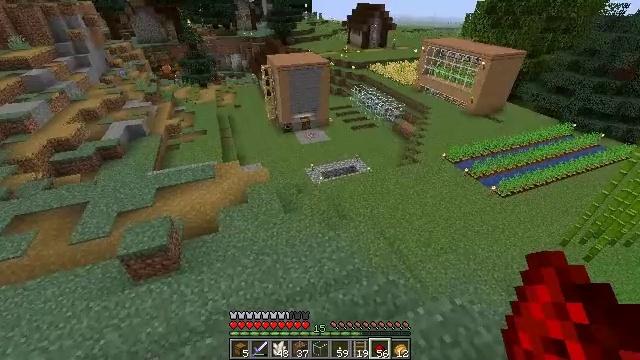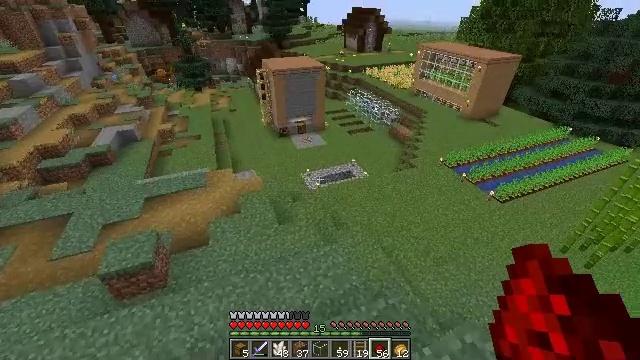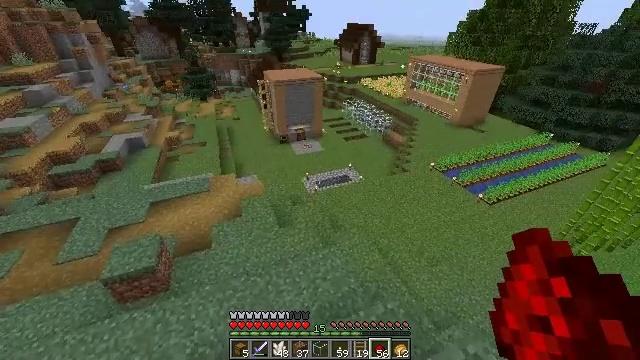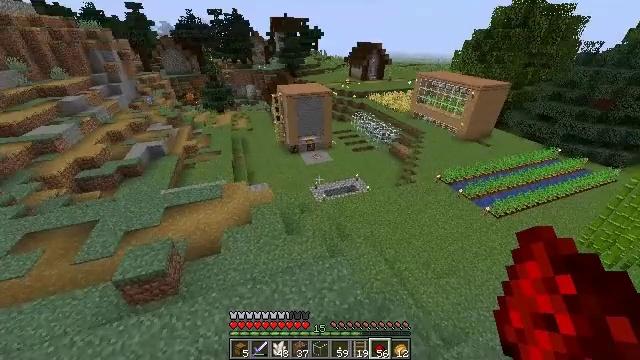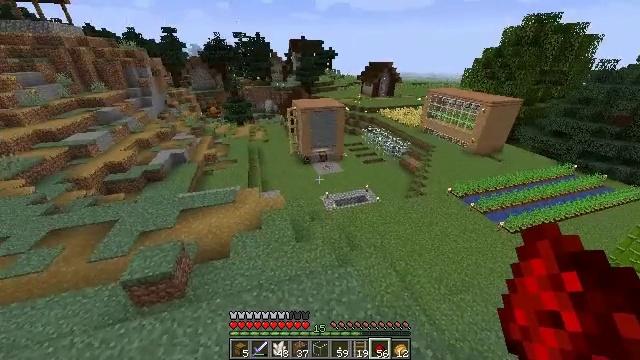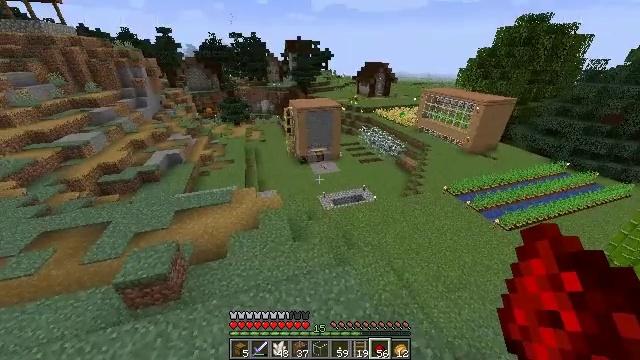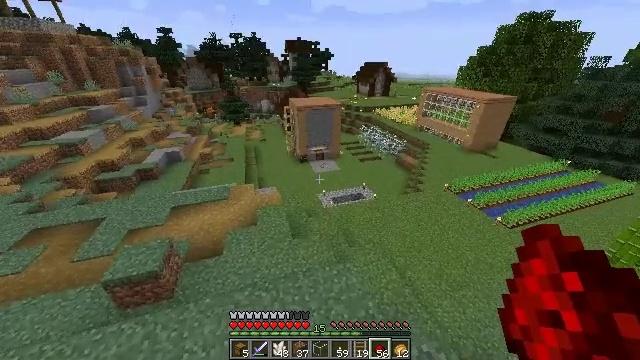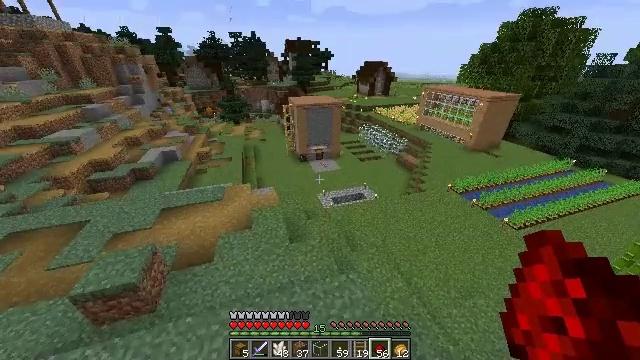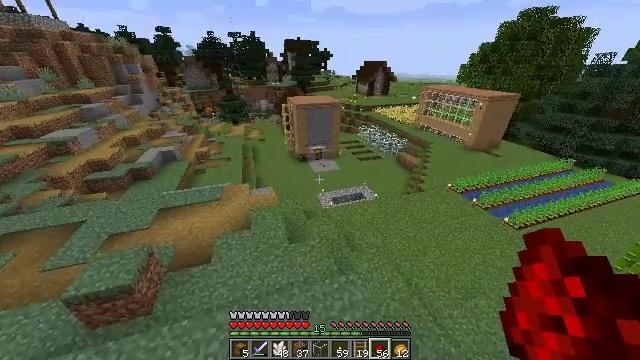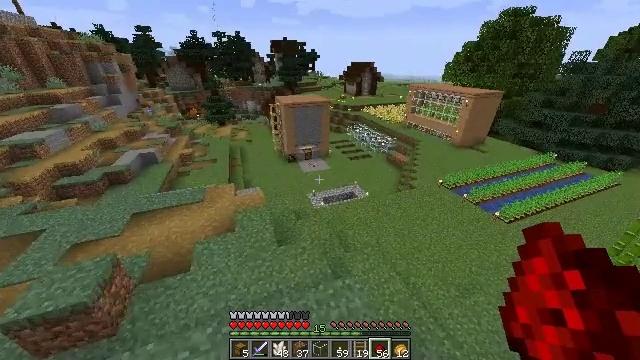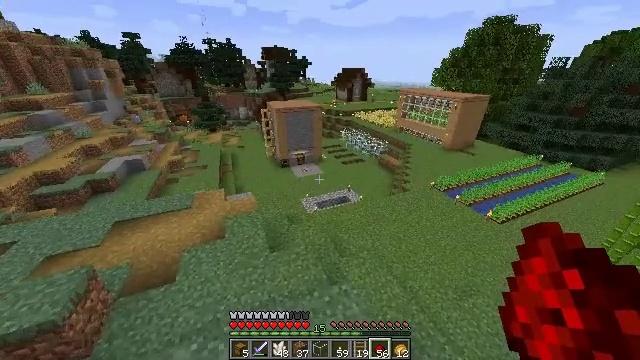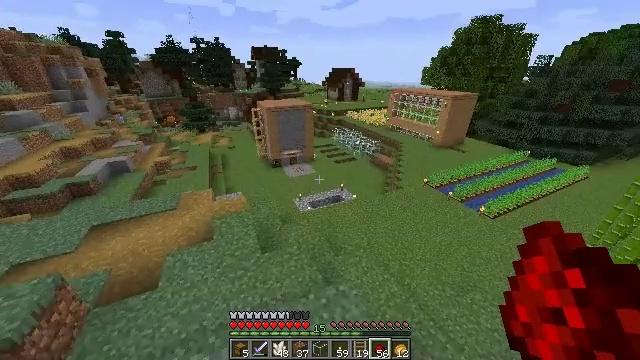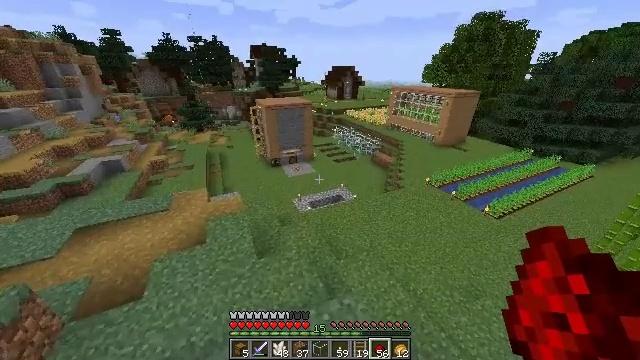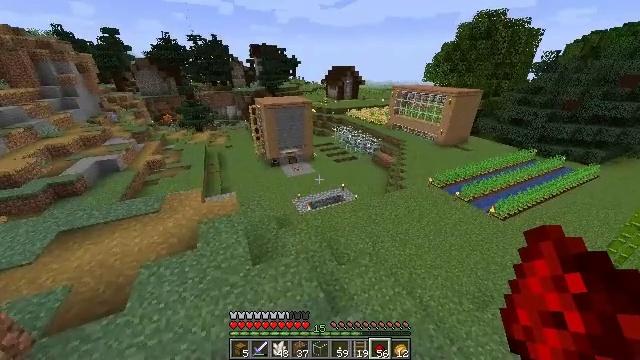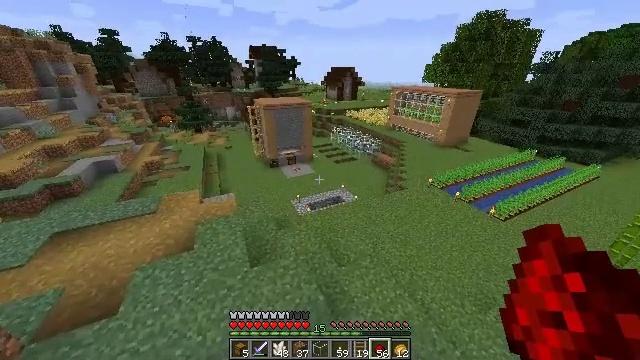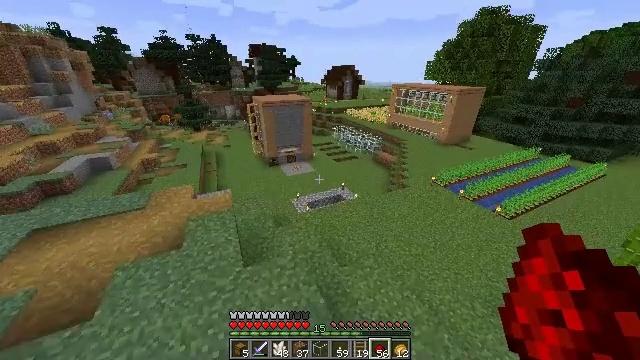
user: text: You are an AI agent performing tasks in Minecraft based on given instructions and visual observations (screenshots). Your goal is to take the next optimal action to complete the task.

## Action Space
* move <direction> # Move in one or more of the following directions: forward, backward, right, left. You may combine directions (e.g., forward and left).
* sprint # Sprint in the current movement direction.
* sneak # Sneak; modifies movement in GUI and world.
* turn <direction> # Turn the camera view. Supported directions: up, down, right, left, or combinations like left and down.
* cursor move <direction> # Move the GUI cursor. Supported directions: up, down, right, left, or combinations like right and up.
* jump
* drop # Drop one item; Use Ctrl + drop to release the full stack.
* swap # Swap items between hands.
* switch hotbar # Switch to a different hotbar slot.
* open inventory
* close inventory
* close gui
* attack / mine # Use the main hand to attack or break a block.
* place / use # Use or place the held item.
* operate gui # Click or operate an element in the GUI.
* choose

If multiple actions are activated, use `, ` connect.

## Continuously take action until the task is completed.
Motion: motion action
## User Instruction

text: Turn ink sacs or wither roses into black dye.
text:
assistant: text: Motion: move forward, sprint
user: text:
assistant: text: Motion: move forward, sprint
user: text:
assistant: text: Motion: move forward, sprint, turn left and up
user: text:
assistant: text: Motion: move forward, sprint, turn left and up
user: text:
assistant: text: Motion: move forward
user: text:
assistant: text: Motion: move forward
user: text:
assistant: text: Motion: move forward
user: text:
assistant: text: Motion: move forward, sprint
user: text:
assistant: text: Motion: move forward, sprint, turn right
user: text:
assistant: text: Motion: move forward, sprint, turn right and up
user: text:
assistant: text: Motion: move forward, sprint, turn right
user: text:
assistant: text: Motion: move forward
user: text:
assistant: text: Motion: move forward
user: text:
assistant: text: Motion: move forward
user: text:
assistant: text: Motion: move forward, sprint
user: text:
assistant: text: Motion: move forward, sprint
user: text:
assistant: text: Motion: move forward, sprint
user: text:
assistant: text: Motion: move forward, sprint
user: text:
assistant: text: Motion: move forward, turn right
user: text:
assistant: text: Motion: move forward, turn right
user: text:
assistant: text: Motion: move forward, sprint, turn right
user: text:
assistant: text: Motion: move forward, sprint
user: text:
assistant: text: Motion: move forward, sprint
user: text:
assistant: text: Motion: move forward, sprint
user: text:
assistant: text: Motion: move forward
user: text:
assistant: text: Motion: move forward, turn right
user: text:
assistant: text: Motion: move forward
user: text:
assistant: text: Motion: move forward, sprint
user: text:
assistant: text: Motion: move forward, sprint, turn right
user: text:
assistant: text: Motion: move forward, sprint, turn right